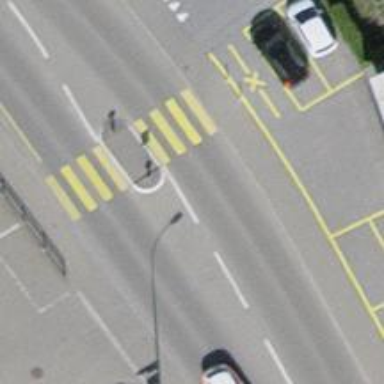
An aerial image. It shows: Uncontrolled zebra crossing with pedestrian island.